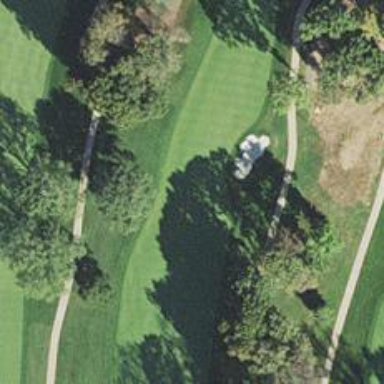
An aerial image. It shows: Golf hole.